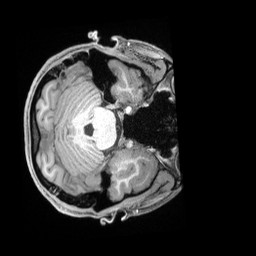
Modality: T1w
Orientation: axial
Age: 24
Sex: male
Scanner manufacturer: siemens
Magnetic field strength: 3 T
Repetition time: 2.4 s
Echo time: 0.00226 s